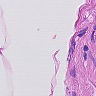
Metastatic tissue present: no